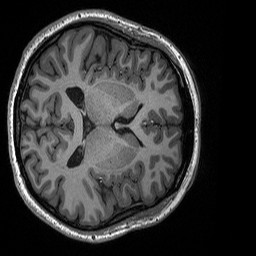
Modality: T1w
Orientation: axial
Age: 18
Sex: female
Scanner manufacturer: siemens
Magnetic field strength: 3 T
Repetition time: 2.3 s
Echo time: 0.00298 s